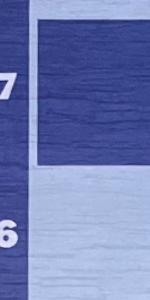
Label: Empty